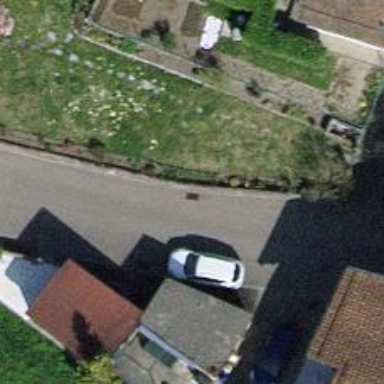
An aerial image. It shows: Retaining wall.